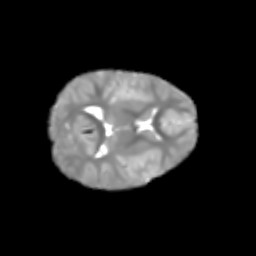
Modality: T2w
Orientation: axial
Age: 6
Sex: female
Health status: healthy